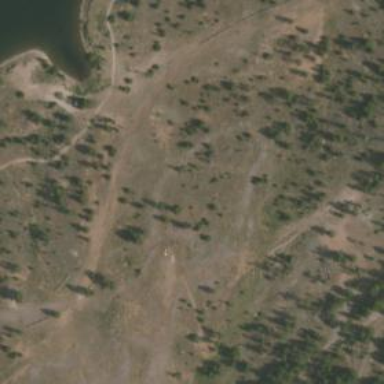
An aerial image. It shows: Disc golf hole.